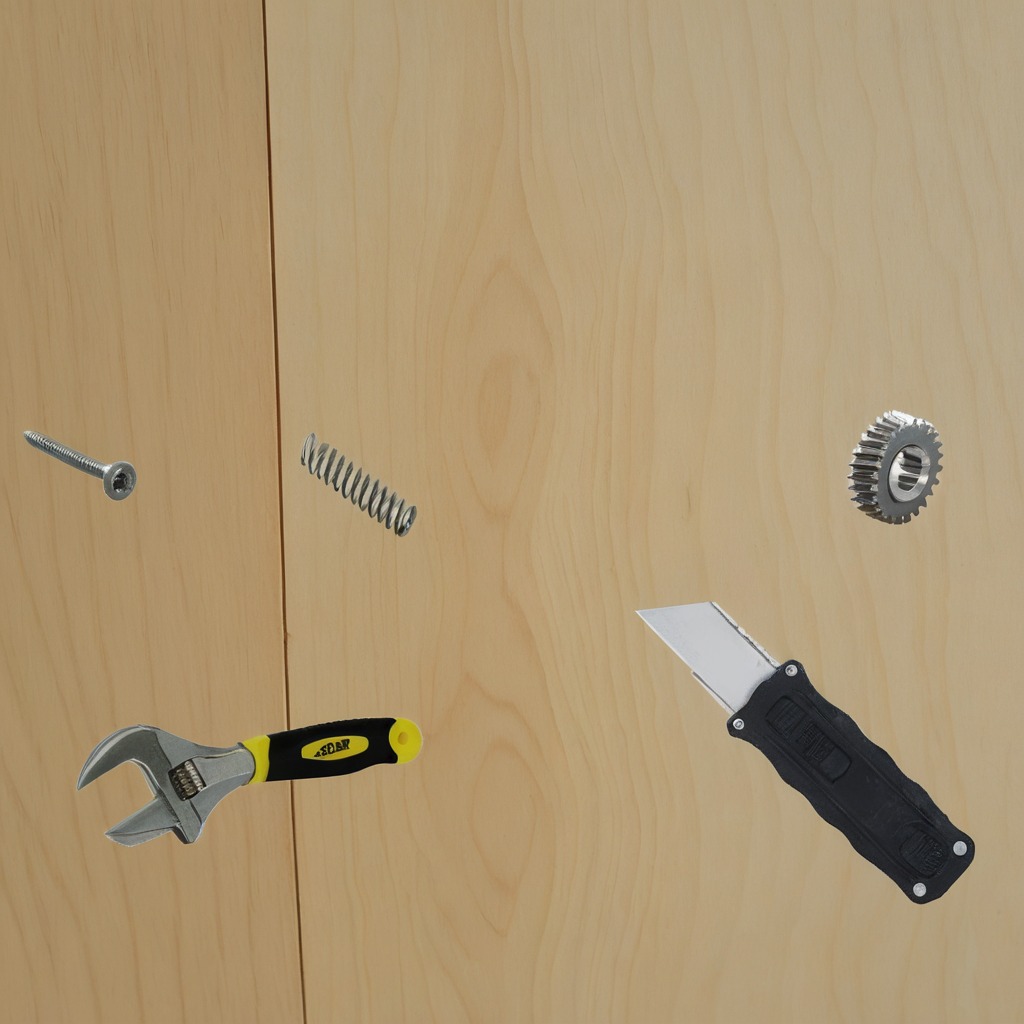
A steel gear with teeth, a utility knife, a metal machine screw, a coiled metal spring, and a wrench are lying on the plywood surface in a paint workshop.